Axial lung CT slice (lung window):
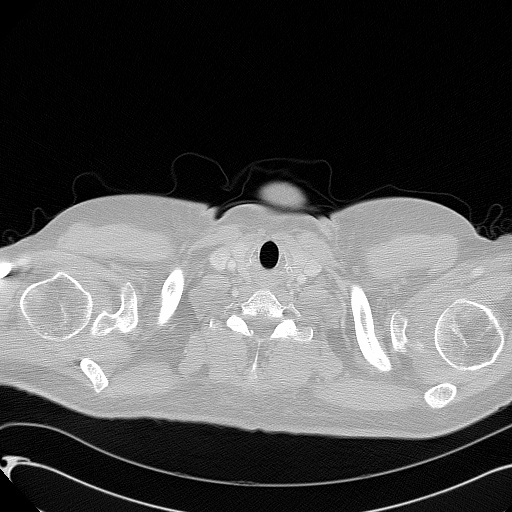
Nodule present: no